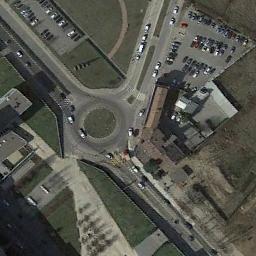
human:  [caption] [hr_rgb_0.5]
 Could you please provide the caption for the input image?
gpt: The roundabout is next to grass and parking lot .

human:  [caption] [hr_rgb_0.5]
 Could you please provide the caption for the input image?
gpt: Many cars are in the parking lot near the roundabout .

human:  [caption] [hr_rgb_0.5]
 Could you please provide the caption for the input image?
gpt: The roundabout with three exits and entrances is surrounded by some buildings and parking lots .

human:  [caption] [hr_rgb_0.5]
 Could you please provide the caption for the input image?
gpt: There are several vehicles driving on the road at the roundabout, There are some buildings and some trees and some lawns around the roundabout, And many cars are parked in the open space beside the roundabout .

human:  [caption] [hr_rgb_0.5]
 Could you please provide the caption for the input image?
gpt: There are some green lawns and two parking lots near the roundabout .